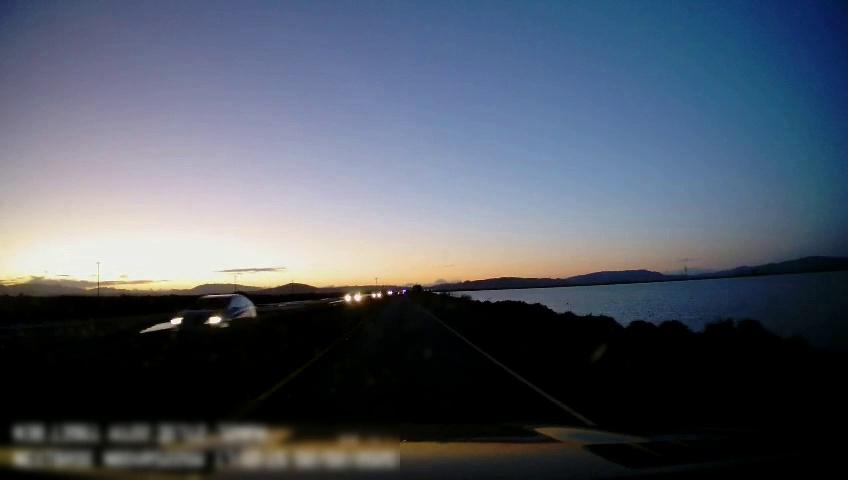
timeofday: Dusk/Dawn/Twilight
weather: Sunny
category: Drivable Space
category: Vehicles | SUV
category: Vehicles | SUV
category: Vehicles | Car
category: Lanes | Current Lane
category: Lanes | Current Lane